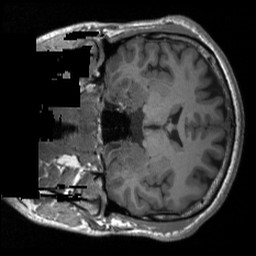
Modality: T1w
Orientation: coronal
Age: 27
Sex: male
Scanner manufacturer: siemens
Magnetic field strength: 3 T
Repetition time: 1.9 s
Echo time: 0.00232 s